Field crop: maize
Growth stage: 2
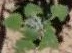
Species: chenopodium